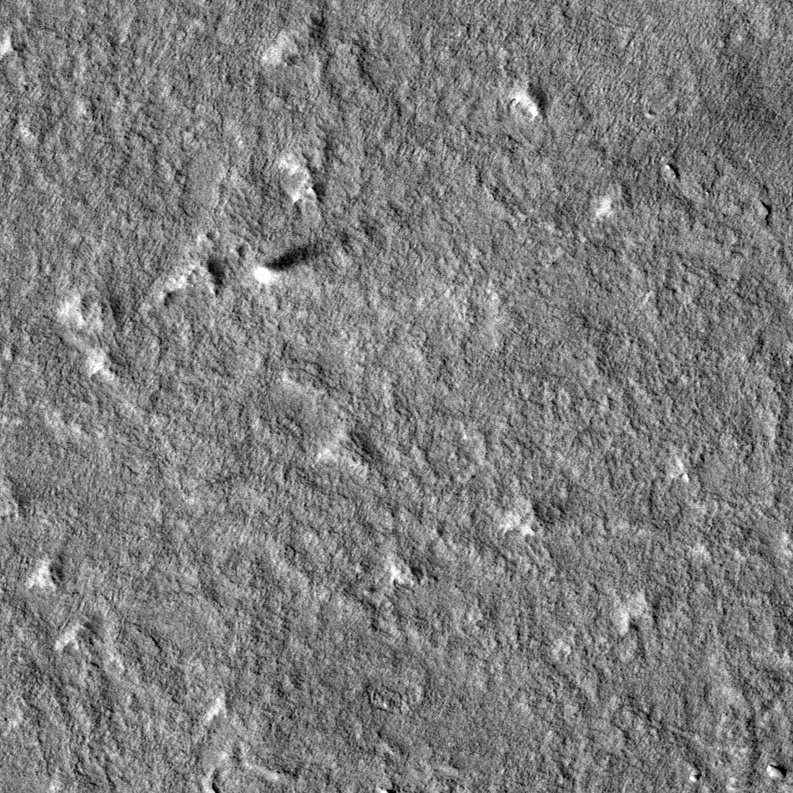
Label: dustdevil